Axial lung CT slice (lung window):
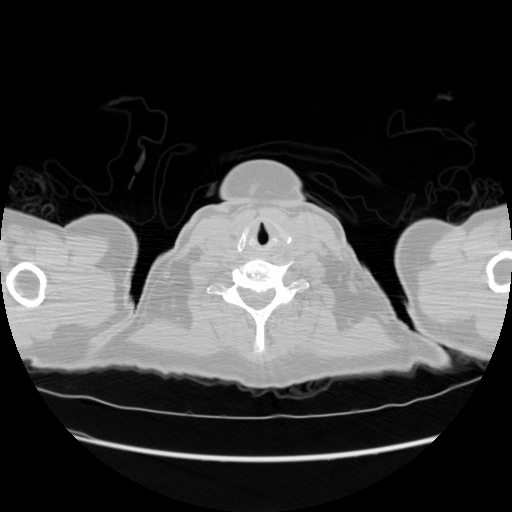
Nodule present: no